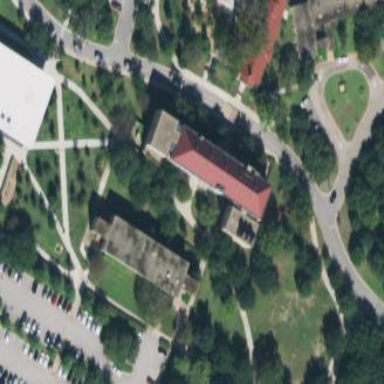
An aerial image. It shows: View of university building.